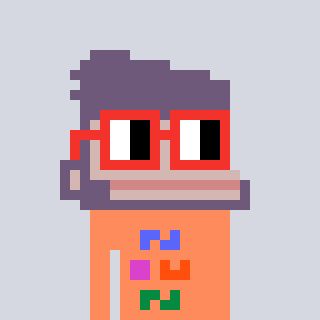
a pixel art character with square red glasses, a ape-shaped head and a peachy-colored body on a cool background